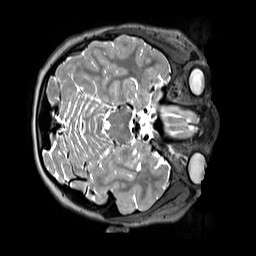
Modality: T2w
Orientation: axial
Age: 12
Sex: female
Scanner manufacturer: siemens
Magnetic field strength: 3 T
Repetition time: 3.2 s
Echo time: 0.408 s